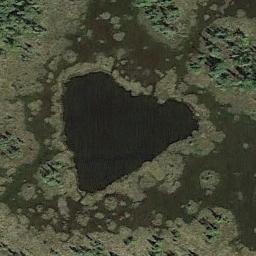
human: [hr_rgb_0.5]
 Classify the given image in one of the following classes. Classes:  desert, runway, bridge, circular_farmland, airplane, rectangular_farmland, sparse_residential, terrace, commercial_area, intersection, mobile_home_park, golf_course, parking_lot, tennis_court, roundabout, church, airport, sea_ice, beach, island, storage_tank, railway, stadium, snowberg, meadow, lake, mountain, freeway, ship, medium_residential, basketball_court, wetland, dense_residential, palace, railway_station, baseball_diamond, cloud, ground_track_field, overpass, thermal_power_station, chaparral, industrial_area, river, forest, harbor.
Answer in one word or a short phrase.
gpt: wetland